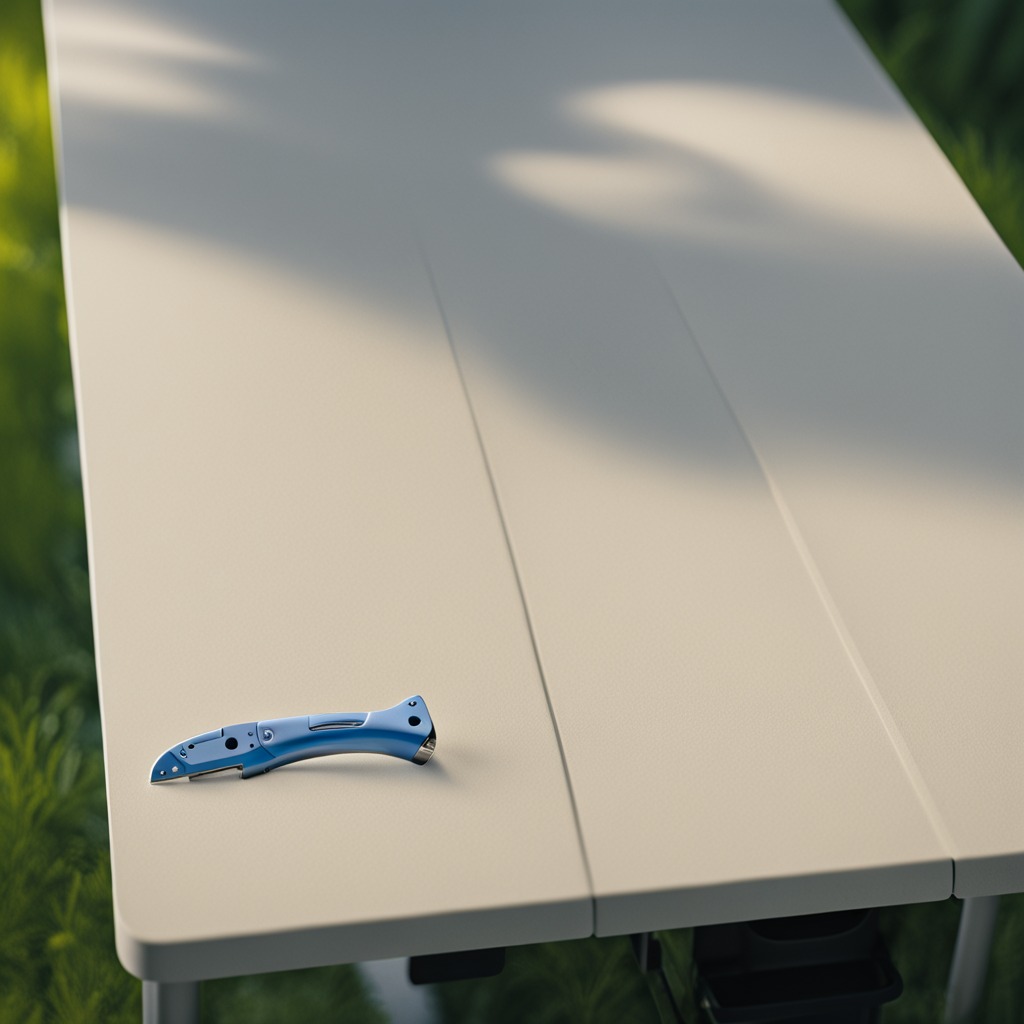
A utility knife lying on a clean utility table in a temporary outdoor tool station afternoon light present textured surface